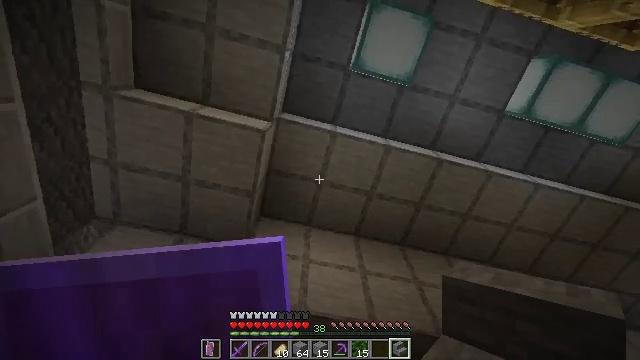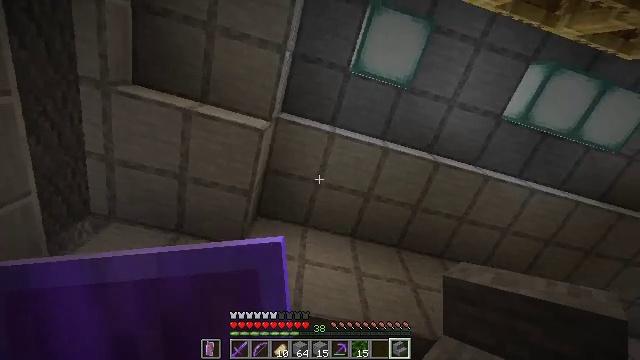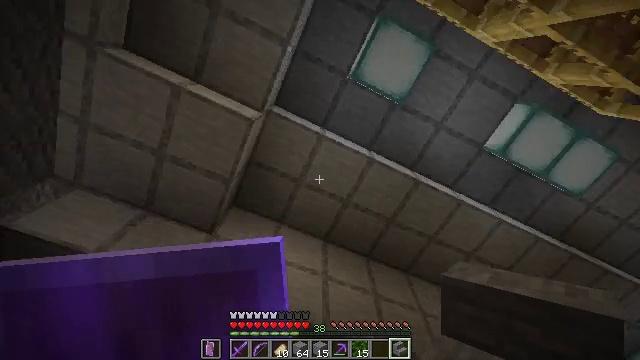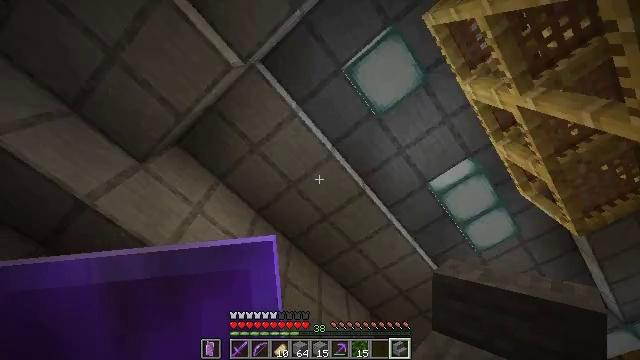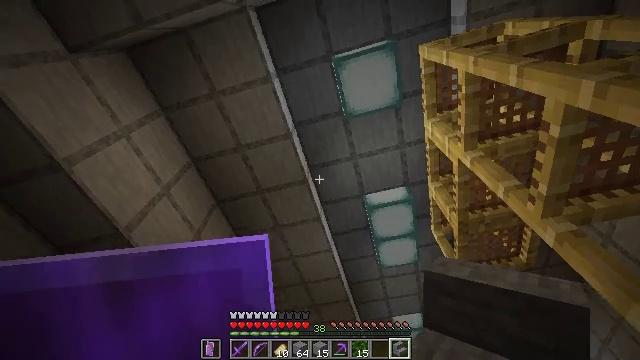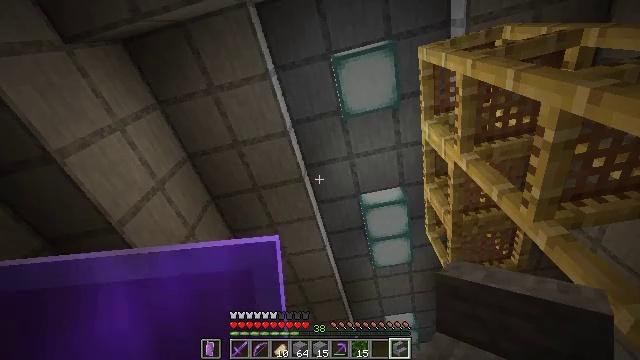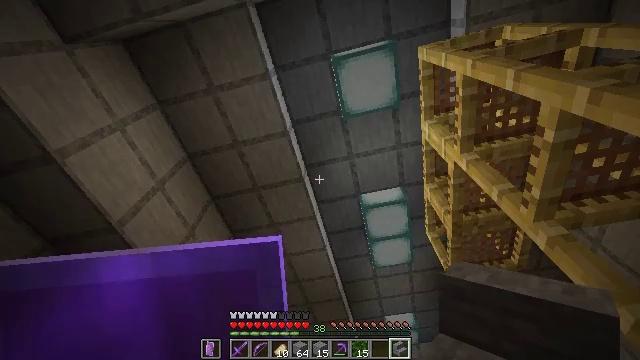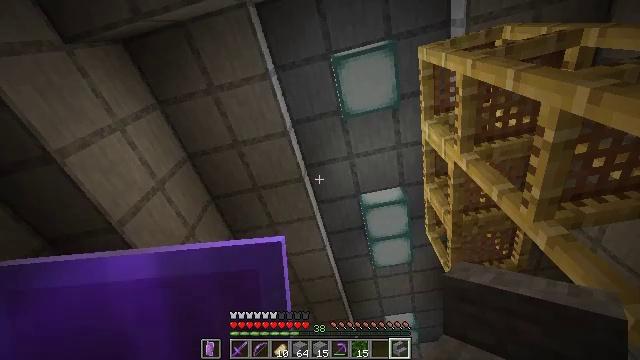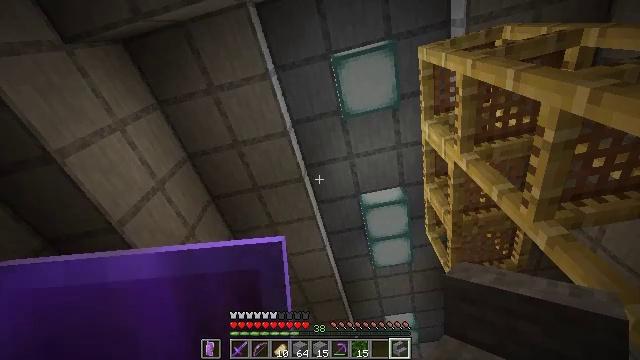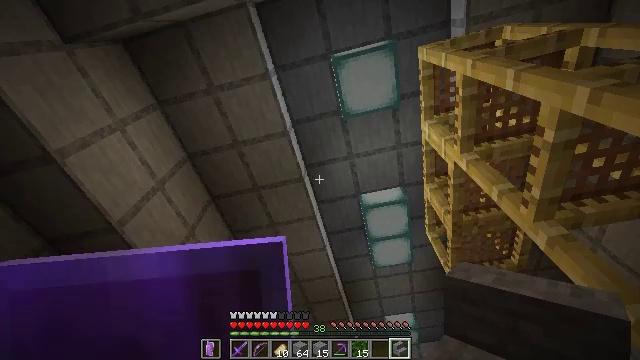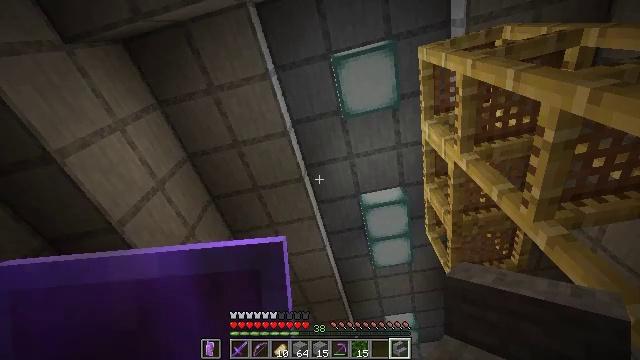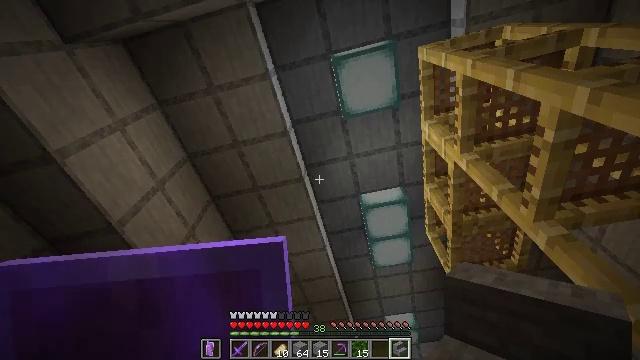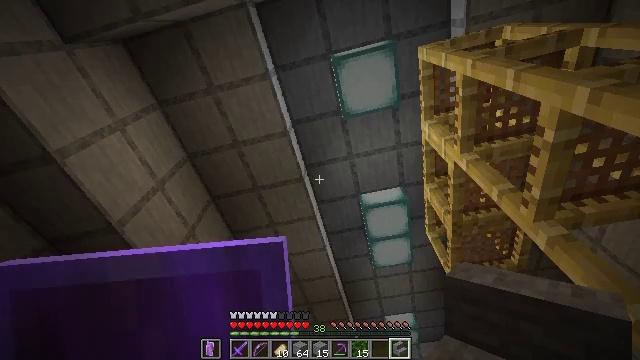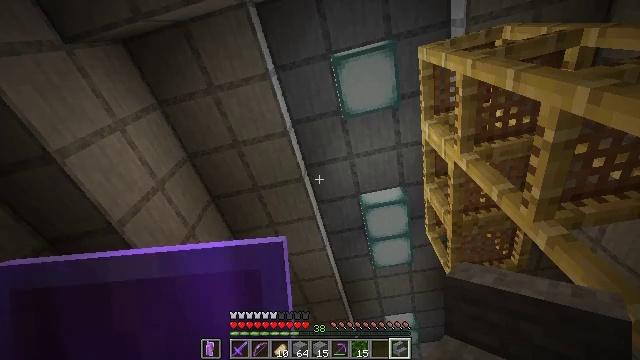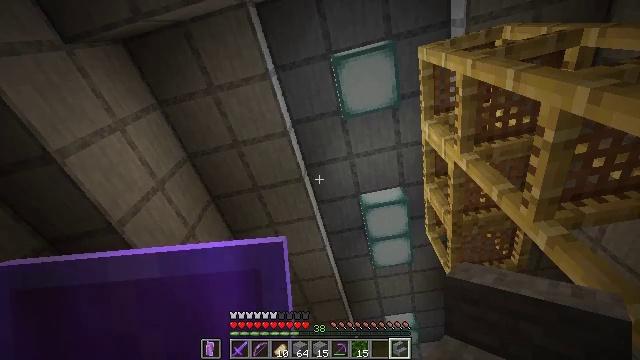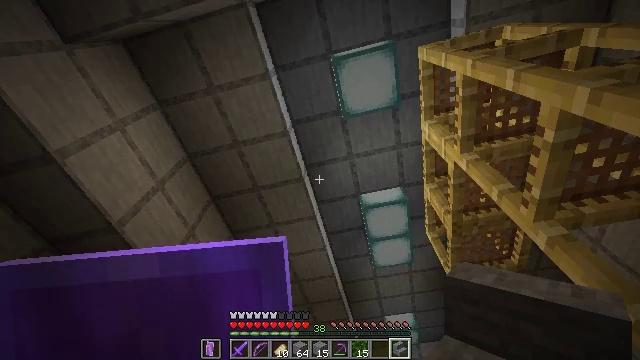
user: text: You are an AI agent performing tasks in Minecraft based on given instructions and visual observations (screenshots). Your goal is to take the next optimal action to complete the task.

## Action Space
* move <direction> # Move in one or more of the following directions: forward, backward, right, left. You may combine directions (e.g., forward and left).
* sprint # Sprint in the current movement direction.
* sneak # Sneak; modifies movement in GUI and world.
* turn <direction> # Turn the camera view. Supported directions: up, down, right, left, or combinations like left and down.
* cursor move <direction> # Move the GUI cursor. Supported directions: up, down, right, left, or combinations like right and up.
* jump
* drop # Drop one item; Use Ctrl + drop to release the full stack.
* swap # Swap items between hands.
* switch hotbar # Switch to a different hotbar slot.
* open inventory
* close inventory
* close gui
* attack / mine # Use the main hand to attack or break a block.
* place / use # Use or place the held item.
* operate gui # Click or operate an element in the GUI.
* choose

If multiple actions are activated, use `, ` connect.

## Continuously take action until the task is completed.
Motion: motion action
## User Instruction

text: Gather the sea lantern with a pickaxe.
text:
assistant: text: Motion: turn right
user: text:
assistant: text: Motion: turn right
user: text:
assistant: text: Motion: turn right and down
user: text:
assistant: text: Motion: turn right and down
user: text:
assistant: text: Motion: turn right
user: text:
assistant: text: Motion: no_op
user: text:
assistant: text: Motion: no_op
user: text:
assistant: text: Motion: no_op
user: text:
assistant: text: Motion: no_op
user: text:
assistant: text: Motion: no_op
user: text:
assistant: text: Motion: no_op
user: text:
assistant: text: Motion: no_op
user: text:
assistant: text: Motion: no_op
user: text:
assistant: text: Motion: no_op
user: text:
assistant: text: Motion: no_op
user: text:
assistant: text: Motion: no_op
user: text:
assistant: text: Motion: no_op
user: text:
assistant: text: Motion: no_op
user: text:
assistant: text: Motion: no_op
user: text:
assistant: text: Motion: no_op
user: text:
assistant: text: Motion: no_op
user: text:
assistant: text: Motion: no_op
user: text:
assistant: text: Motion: no_op
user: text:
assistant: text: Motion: no_op
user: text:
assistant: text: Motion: no_op
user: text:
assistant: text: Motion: turn left
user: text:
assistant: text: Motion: no_op
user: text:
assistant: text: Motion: no_op
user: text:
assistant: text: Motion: no_op
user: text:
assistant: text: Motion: no_op